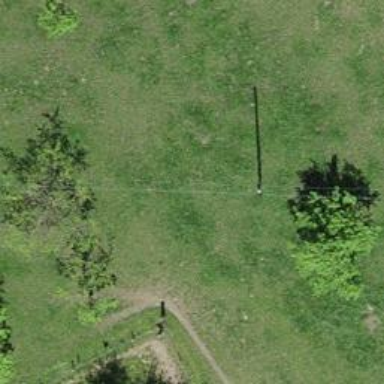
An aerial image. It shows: Minor power line.